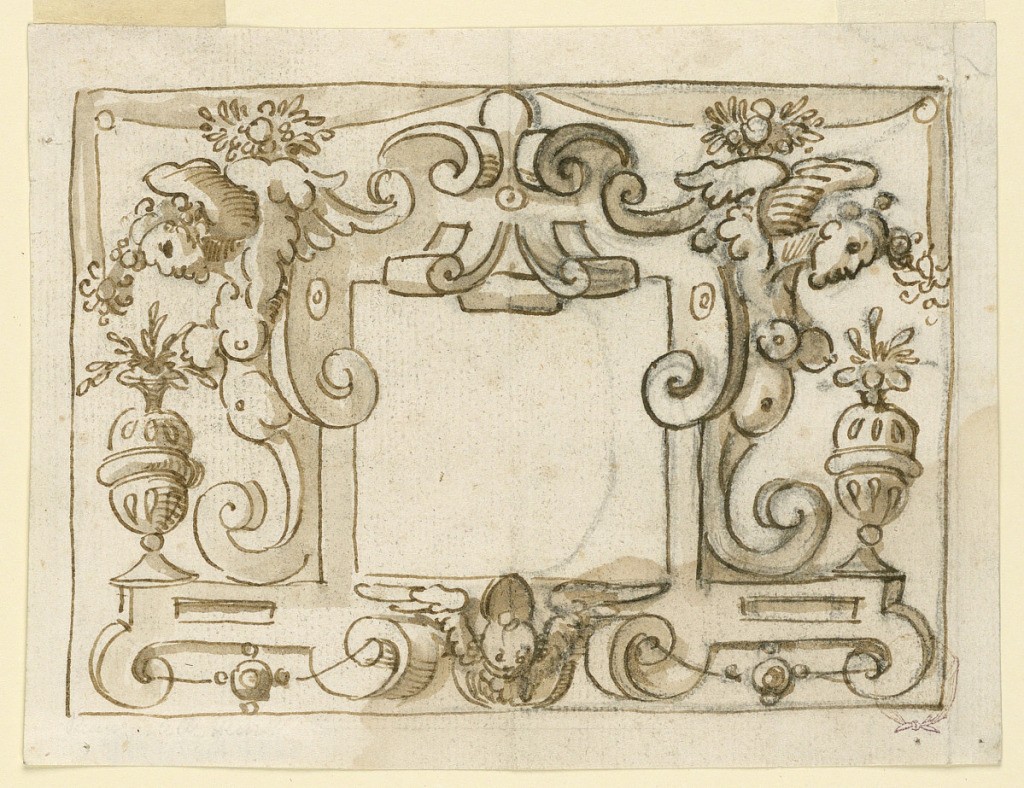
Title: Strapwork Design
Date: early 17th century
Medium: Charcoal, pen and ink, brush and watercolor on paper
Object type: Drawing
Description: Strapwork with harpies and floral vases frame a square panel at center.